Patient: sex F, age 68
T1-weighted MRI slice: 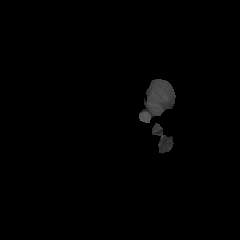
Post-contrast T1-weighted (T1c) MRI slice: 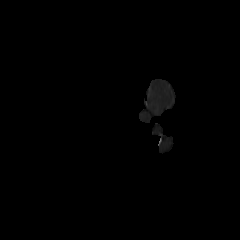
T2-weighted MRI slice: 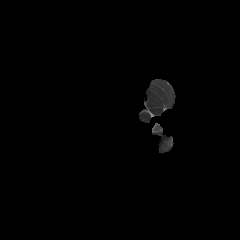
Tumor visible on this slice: no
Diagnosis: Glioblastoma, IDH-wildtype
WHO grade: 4